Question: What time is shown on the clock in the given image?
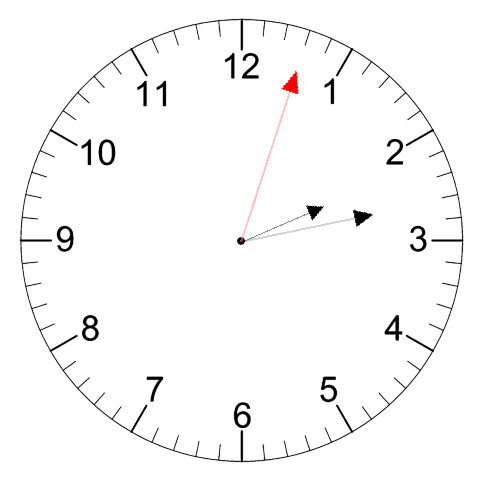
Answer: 02:13:03